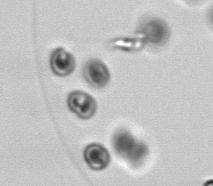
Label: Phaeocystis